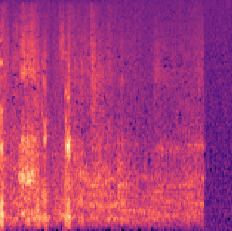
Sound class: Pig